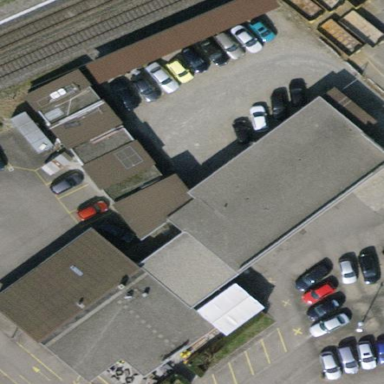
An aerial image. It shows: Part of building.